【题型】填空题　【知识点】立体几何　【难度】easy
如图是一个正方体的平面展开图，将这个正方体复原后，在其所有棱以及三条面对角线$ED$、$BM$、$AF$中，直线$AF$与直线$ED$所成角为\underline{\ \ \ \ \ \ \ \ }。

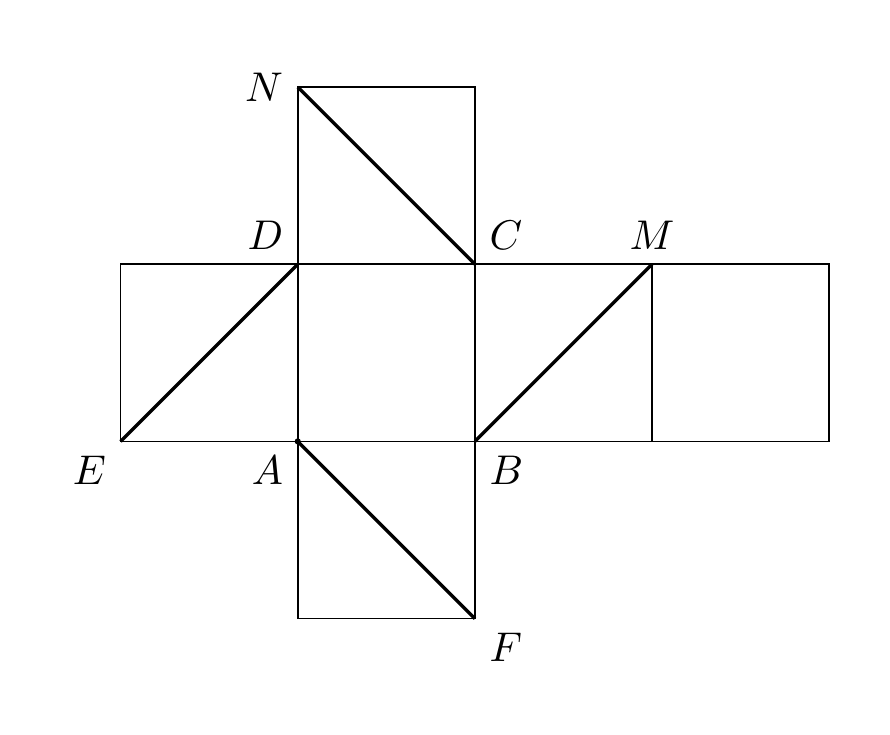
【解答】
\vspace{0.2cm}
\textbf{【答案】}$\boldsymbol{\dfrac{\pi}{3}}$

\vspace{0.2cm}
\textbf{【详解】}
将正方体的平面展开图还原成正方体，如图所示，连接$FC$、$AC$，

易知$ED \parallel FC$，则$\angle AFC$或其补角为直线$AF$与直线$ED$所成的角，

在$\triangle AFC$中，易知$AF = FC = AC$，所以$\angle AFC = \dfrac{\pi}{3}$，

故答案为：$\boldsymbol{\dfrac{\pi}{3}}$。

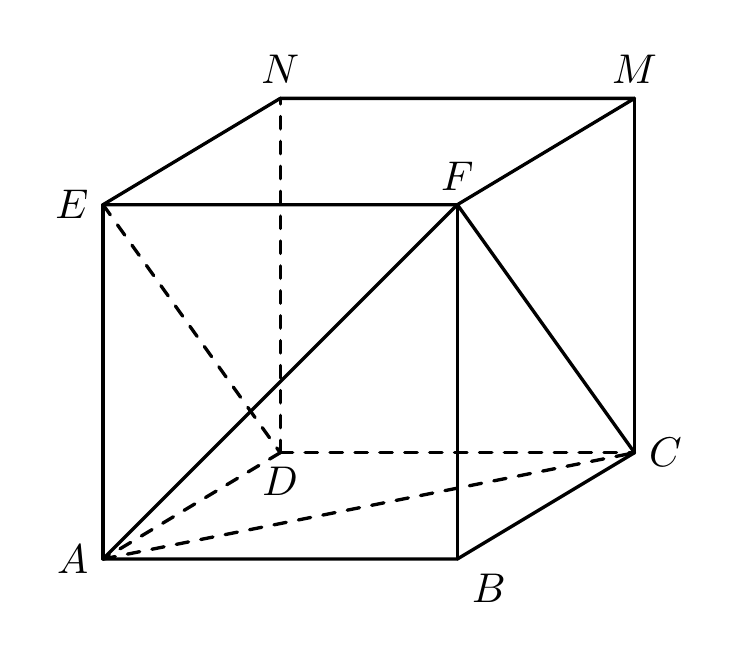